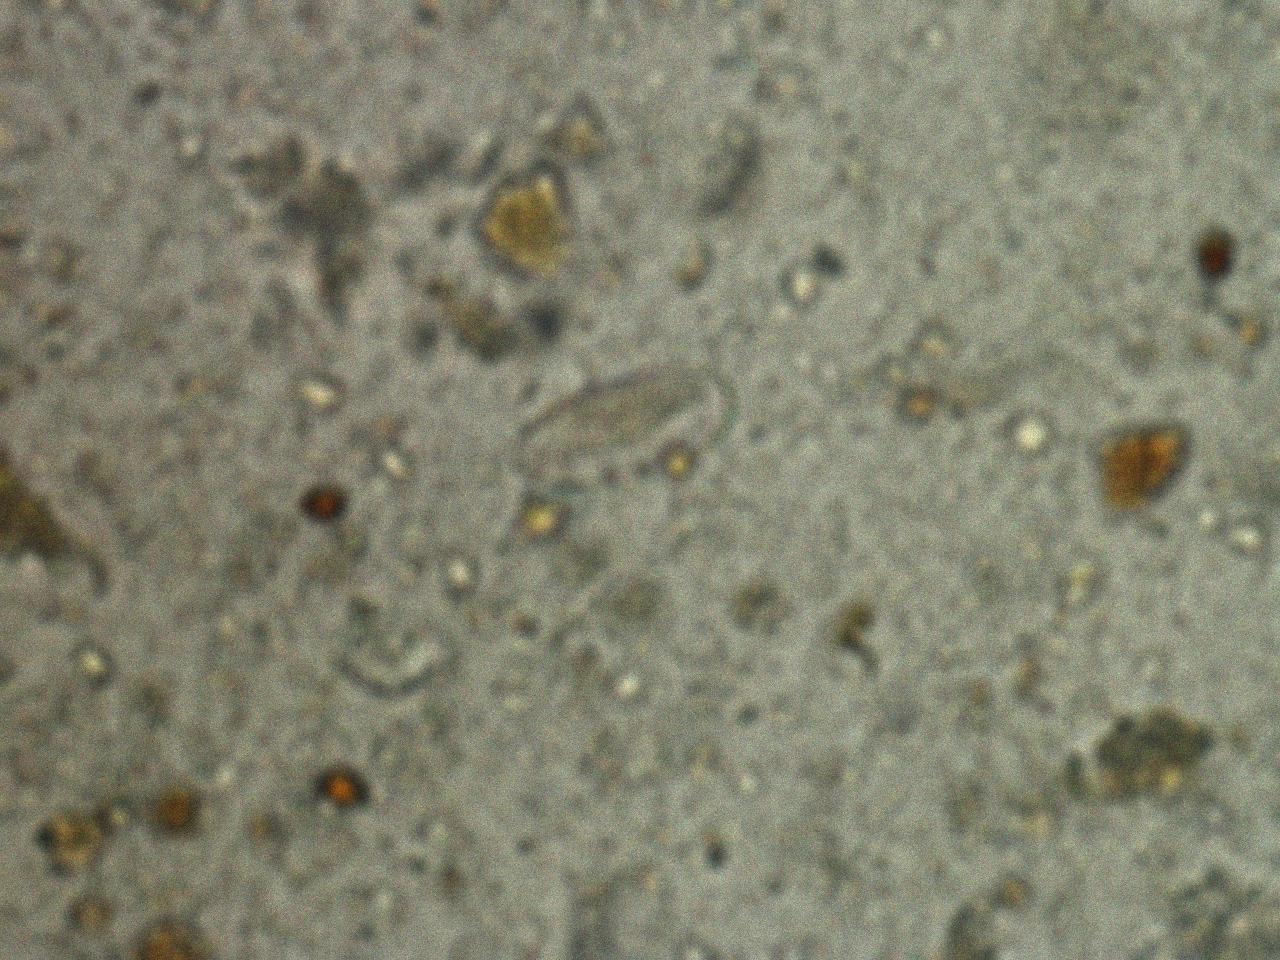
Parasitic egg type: Enterobius vermicularis